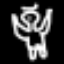
Label: angel